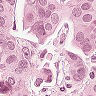
Metastatic tissue present: yes